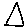
Label: triangle